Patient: sex M, age 72
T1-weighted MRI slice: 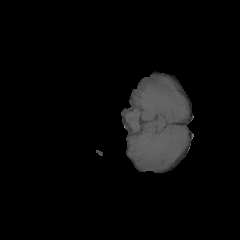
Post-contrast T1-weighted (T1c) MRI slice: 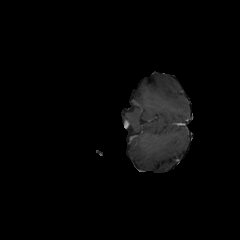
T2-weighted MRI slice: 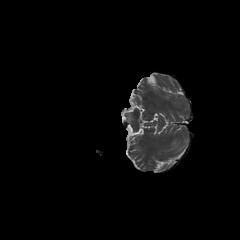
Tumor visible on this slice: no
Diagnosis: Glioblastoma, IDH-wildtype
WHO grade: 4